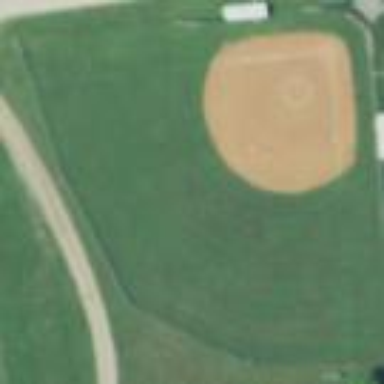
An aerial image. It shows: Softball pitch used for baseball games.